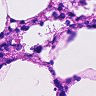
Metastatic tissue present: no